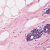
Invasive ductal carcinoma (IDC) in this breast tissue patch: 1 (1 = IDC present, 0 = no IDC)